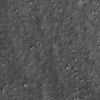
Label: not_dusty